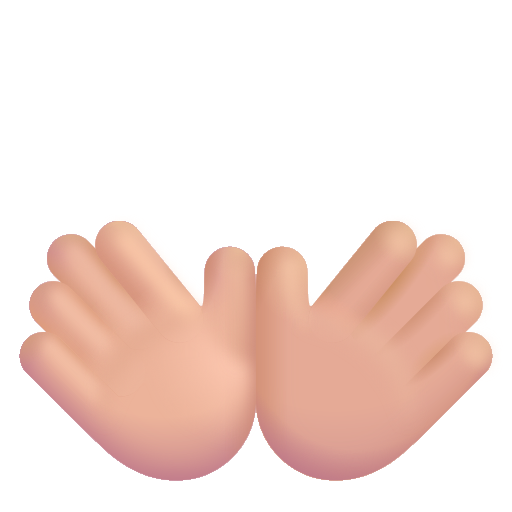
open hands color  light